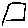
Label: square